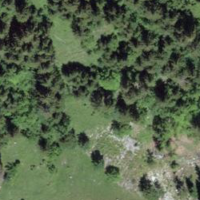
EUNIS habitat code: 44
Species observed at this site:
Callophrys rubi
Cupido minimus